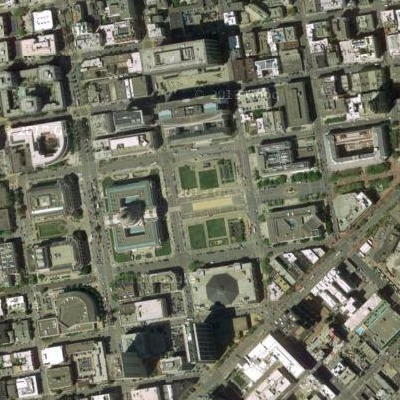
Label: Industry